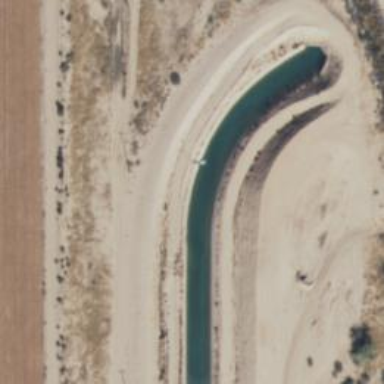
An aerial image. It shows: Canal used for irrigation purposes.